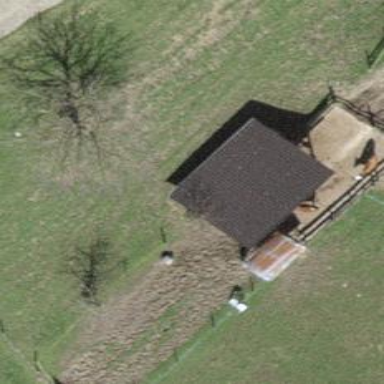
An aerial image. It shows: Shed.